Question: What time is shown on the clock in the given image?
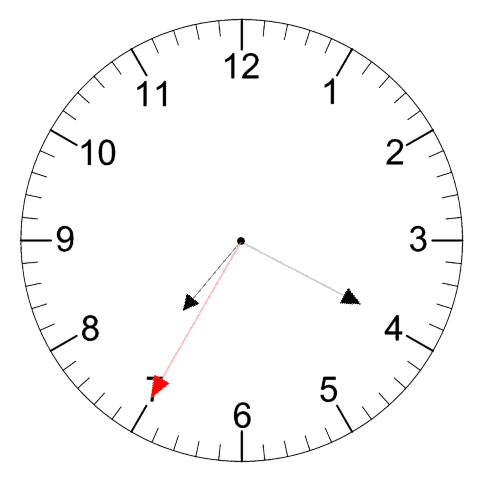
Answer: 07:19:35